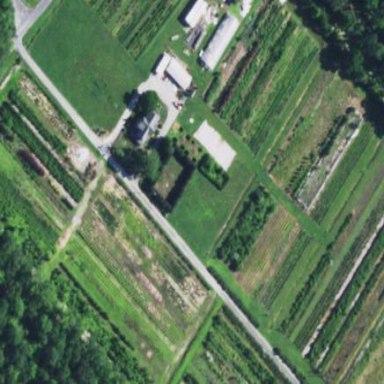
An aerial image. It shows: Plant nursery.